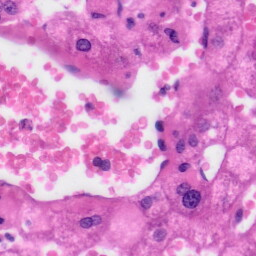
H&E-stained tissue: Liver